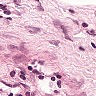
Metastatic tissue present: no